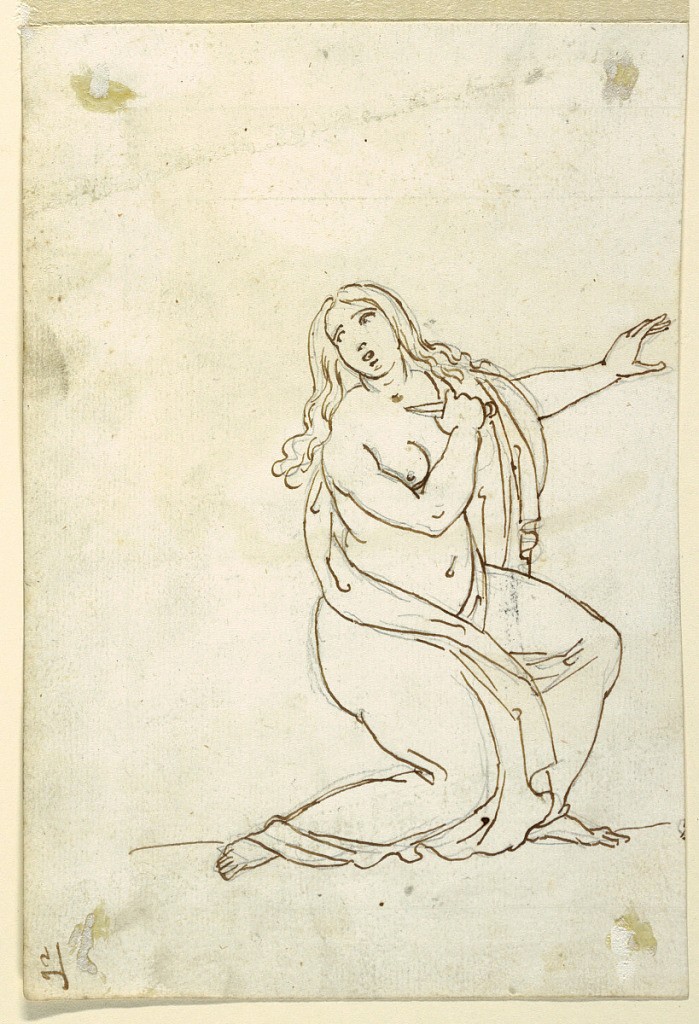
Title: Lucretia or Tarquinia Stabbing Herself
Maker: Francesco Coghetti, Italian, 1804 - 1875
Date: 1825–50
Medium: Pen and brown ink, black chalk on off-white laid paper
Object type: Drawing
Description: The female figure is kneeling while facing right; her left arm is raised, right arm with knife pointed toward the throat.